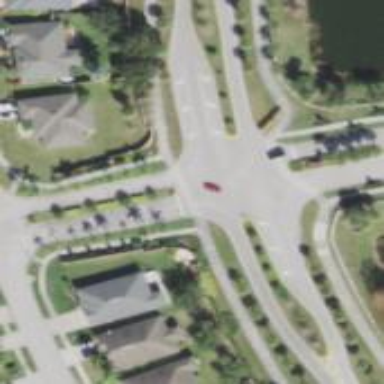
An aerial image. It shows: Marked crossing on the road.